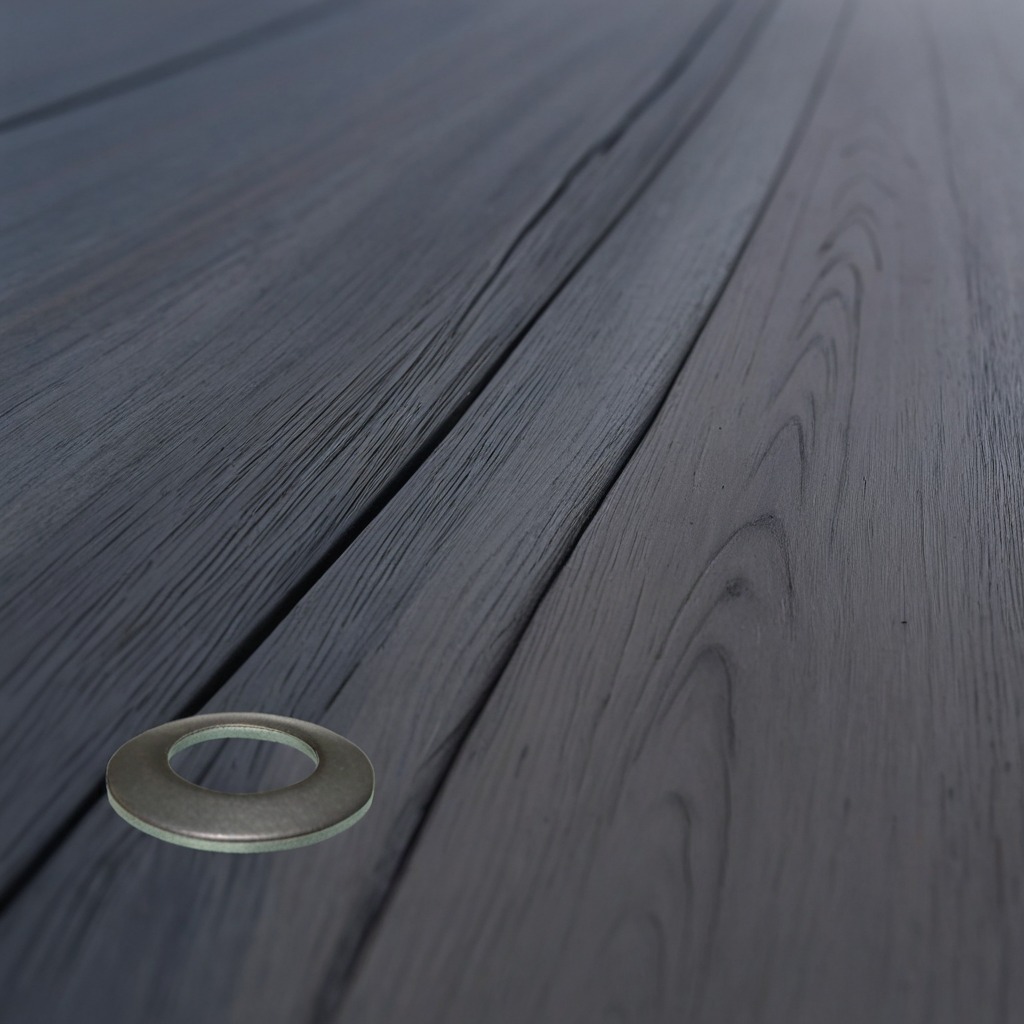
A flat metal washer lies on a old table with faint burn marks in a small garage at twilight.